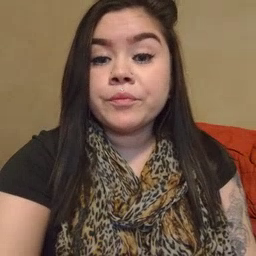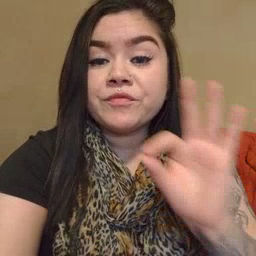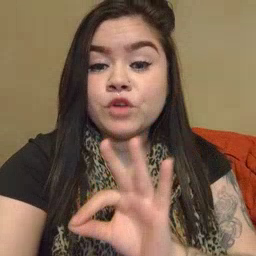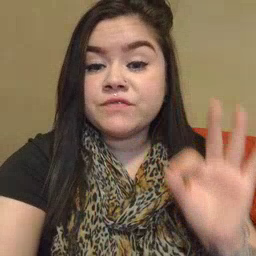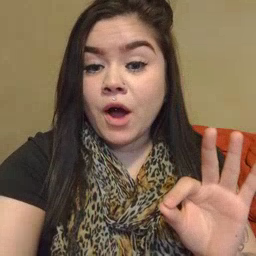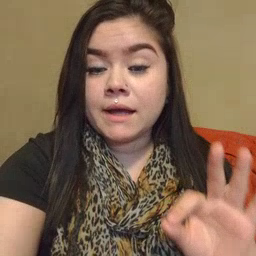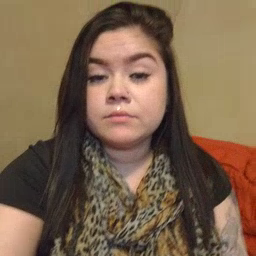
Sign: frenchfries